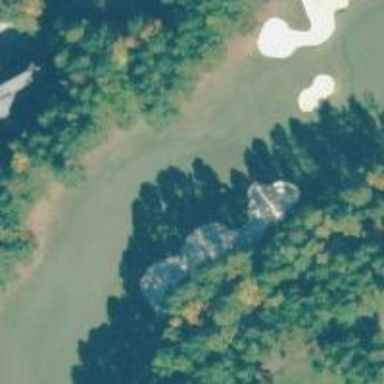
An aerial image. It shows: Sand bunker on golf course.